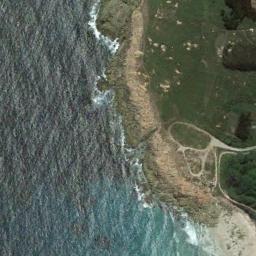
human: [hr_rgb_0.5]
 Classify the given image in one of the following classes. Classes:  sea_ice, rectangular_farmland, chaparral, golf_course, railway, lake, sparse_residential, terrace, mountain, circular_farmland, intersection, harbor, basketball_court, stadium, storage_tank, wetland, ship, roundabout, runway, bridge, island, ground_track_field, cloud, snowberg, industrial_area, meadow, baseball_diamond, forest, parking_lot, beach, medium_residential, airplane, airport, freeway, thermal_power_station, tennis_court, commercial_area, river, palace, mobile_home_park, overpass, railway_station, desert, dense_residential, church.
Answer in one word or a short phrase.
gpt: beach